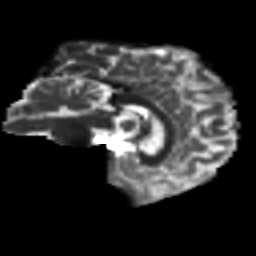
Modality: T2w
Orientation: sagittal
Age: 46
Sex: male
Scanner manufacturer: siemens
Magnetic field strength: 3 T
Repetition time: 8.6 s
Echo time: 0.095 s